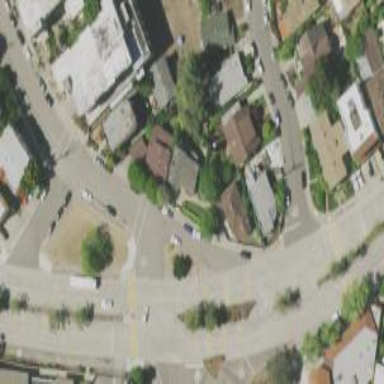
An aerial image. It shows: Residential road with sidewalk on the left.